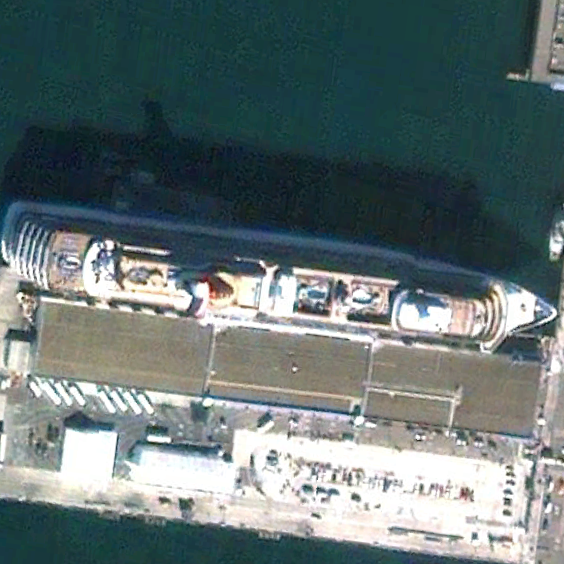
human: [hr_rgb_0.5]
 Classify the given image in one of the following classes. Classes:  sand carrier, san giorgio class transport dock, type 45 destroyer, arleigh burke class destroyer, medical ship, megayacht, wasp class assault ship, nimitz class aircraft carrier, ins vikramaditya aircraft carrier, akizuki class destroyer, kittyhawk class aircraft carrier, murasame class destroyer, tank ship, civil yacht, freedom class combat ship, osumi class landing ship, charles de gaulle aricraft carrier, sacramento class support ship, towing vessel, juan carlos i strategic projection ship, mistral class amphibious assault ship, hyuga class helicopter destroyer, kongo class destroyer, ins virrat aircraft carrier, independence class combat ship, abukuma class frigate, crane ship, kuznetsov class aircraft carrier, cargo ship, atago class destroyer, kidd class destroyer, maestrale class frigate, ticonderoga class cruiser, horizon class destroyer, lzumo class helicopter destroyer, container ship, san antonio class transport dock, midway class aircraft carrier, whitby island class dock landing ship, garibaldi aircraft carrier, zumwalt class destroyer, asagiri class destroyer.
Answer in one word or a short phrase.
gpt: Medical ship